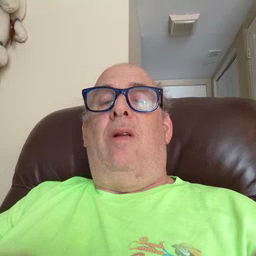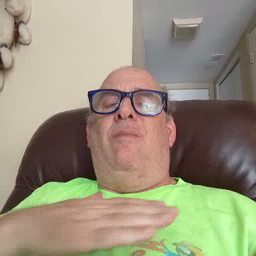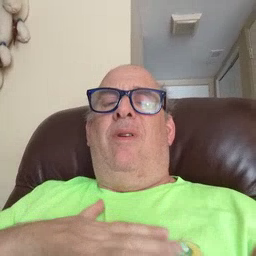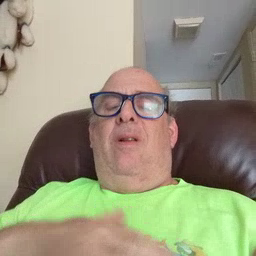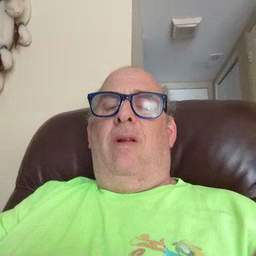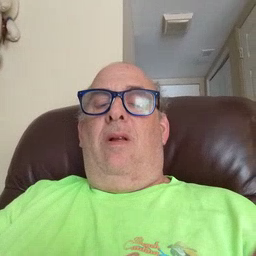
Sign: please